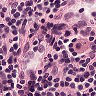
Metastatic tissue present: no